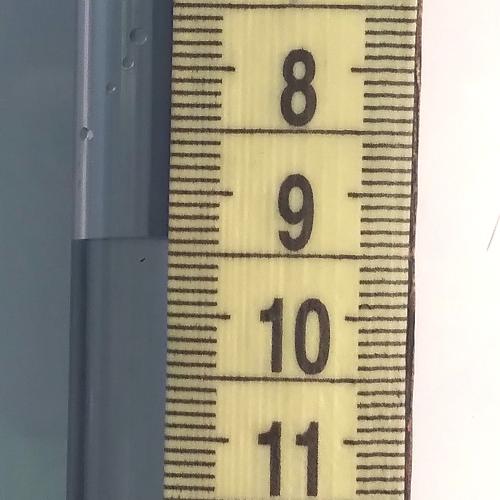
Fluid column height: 9.4 cm